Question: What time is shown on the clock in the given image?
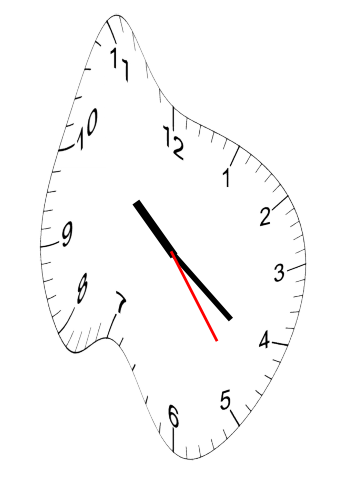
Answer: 10:21:24